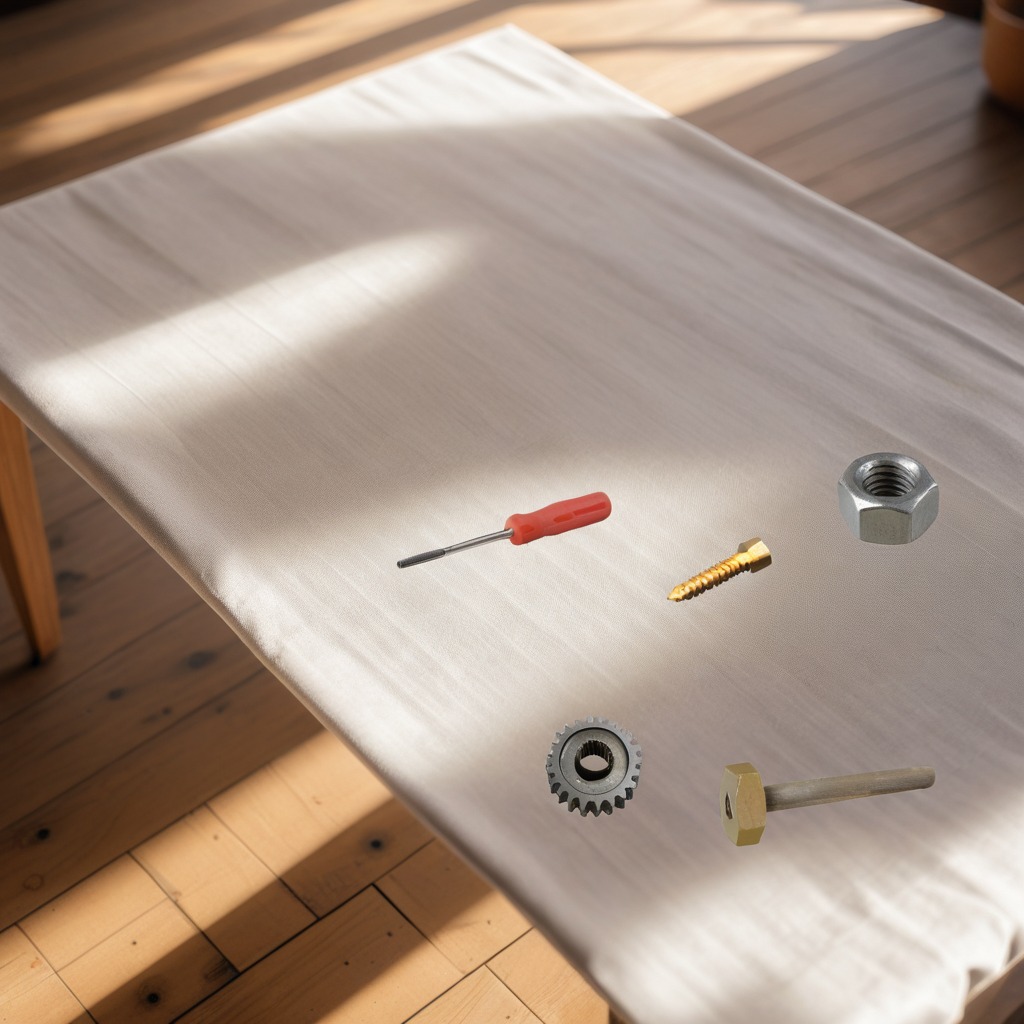
A steel gear with teeth, a hammer, a metal machine screw, a screwdriver, and a metal nut are lying on the wooden table.